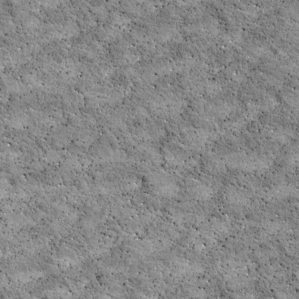
Label: non_frost